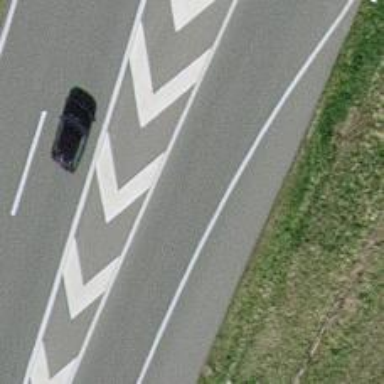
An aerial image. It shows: Asphalt motorway link.